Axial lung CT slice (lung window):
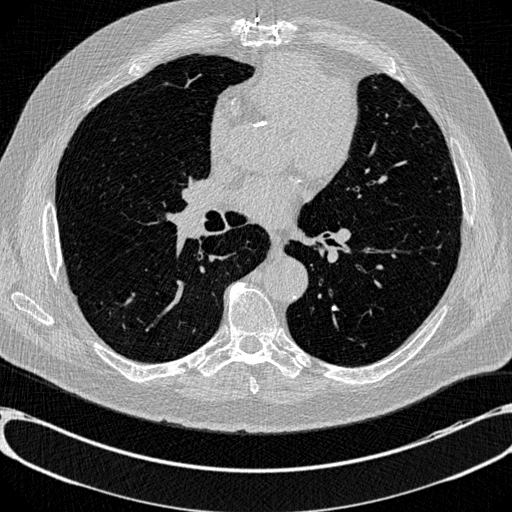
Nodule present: no